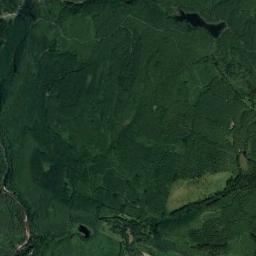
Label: forest